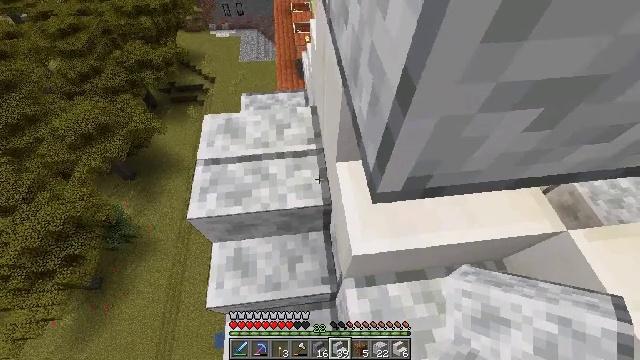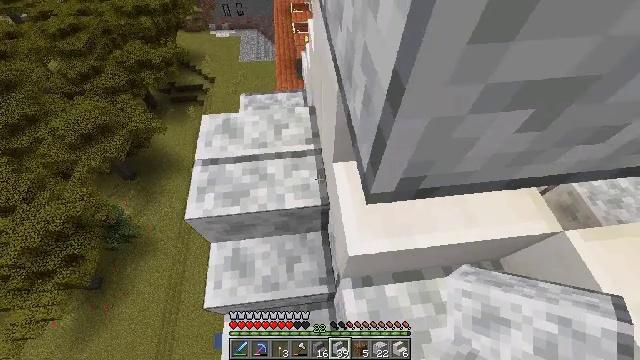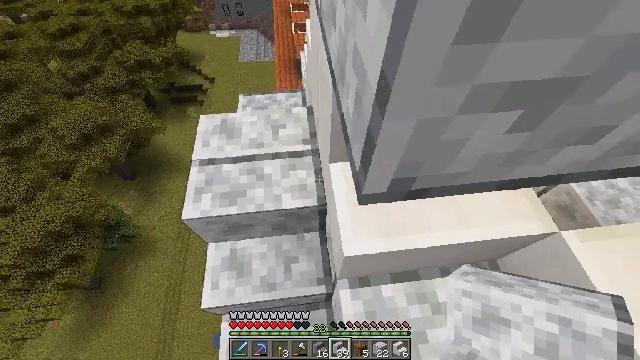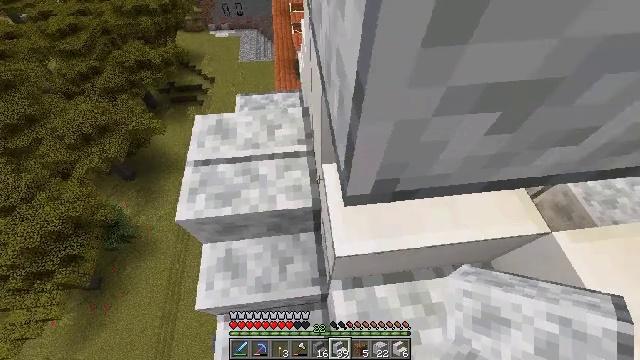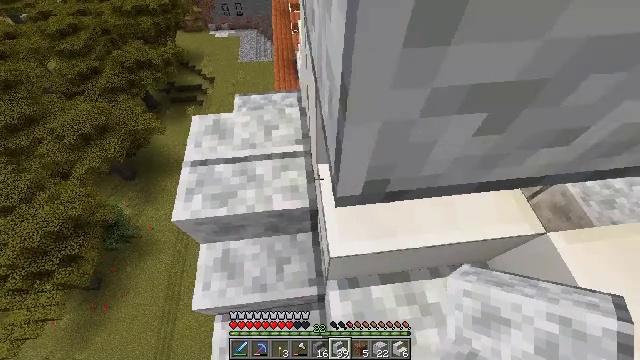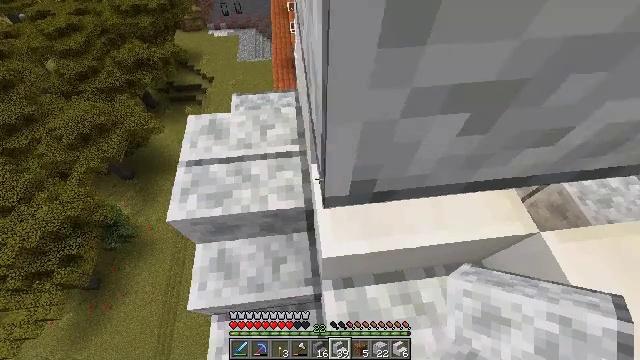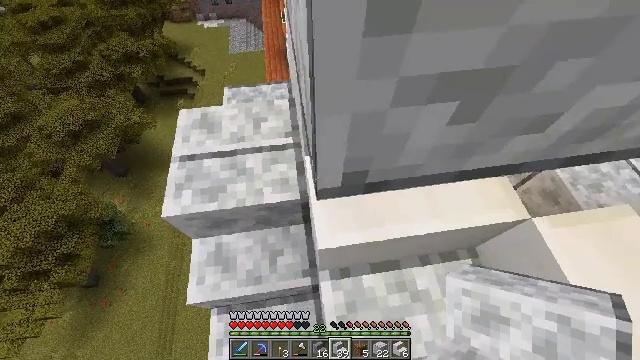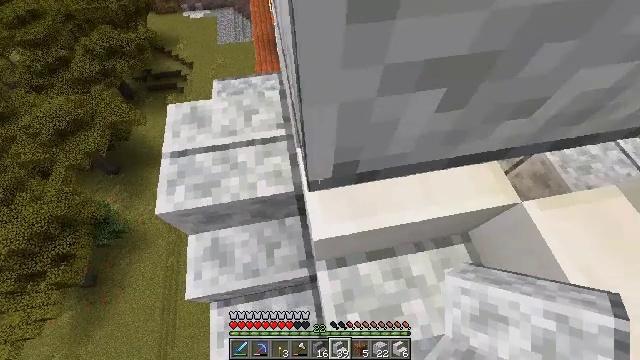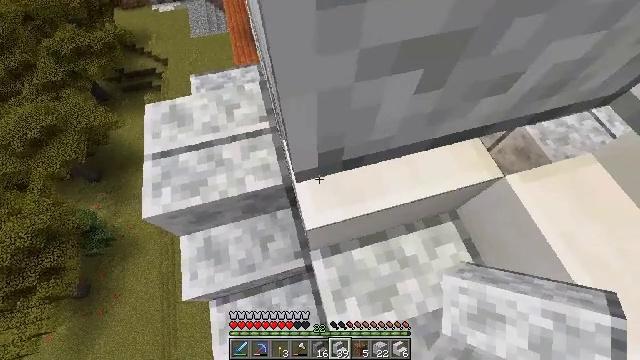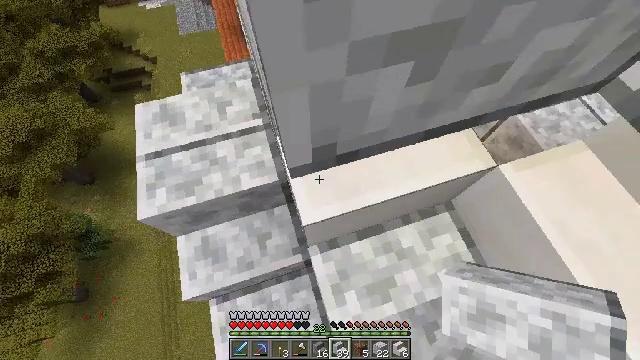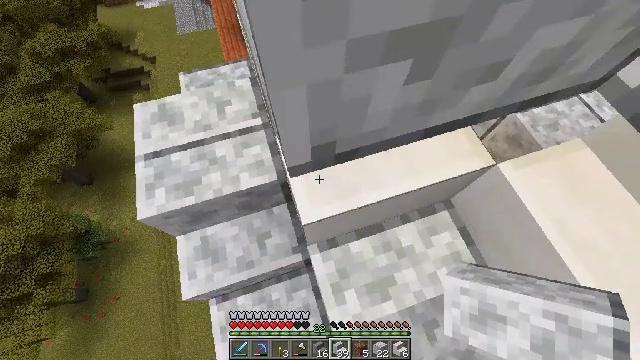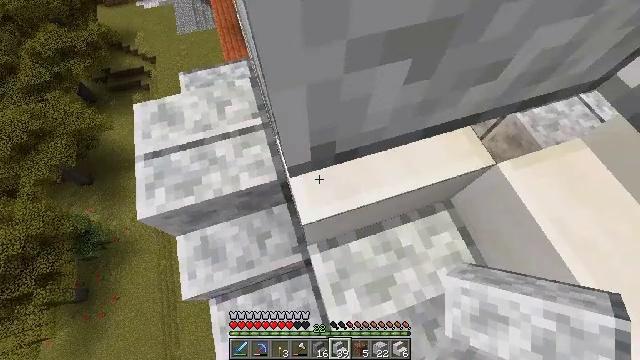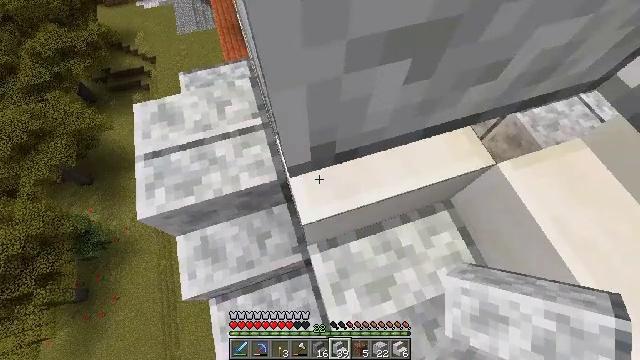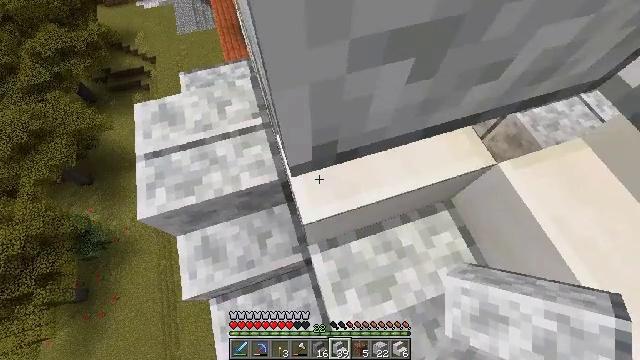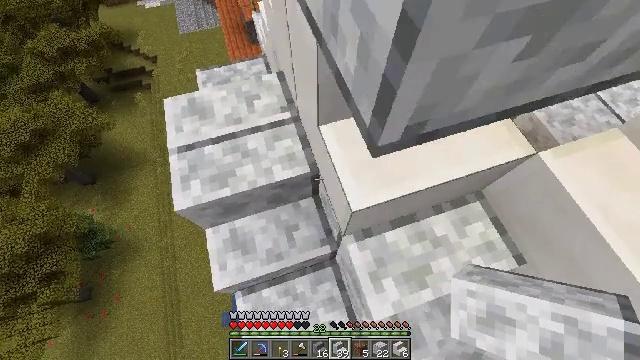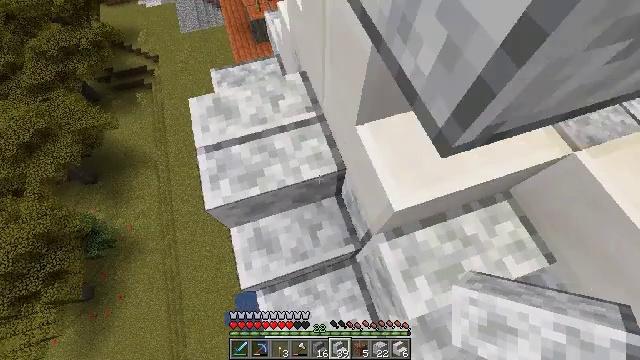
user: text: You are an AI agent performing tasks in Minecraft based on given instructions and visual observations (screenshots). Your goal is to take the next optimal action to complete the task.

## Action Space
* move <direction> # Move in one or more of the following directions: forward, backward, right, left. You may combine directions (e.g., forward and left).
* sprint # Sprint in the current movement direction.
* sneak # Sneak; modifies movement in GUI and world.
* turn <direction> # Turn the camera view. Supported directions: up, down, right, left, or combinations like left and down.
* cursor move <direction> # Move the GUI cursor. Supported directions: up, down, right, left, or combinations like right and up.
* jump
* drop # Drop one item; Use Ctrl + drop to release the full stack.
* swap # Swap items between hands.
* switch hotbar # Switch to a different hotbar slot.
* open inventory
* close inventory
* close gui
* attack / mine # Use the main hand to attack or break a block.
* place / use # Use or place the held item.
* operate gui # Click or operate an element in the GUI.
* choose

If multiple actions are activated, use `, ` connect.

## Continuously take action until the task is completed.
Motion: motion action
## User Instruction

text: Attack the polished diorite stairs to obtain the block.
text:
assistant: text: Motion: move forward
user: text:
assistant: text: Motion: move forward
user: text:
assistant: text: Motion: move forward
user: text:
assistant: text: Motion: move forward
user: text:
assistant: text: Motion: move forward
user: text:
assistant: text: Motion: turn right and down
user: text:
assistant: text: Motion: turn right and down
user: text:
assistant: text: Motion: turn right and down
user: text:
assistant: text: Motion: turn right and down
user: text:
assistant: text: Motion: no_op
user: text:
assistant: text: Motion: no_op
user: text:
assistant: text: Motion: no_op
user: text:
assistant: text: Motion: move left
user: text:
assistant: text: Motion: move left
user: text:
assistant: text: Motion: move left
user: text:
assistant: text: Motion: no_op
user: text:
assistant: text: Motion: turn right and down
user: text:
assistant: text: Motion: turn right and down
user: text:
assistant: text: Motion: no_op
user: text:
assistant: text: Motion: no_op
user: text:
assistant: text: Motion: no_op
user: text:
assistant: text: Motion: no_op
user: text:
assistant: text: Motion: no_op
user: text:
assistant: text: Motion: no_op
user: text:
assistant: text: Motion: no_op
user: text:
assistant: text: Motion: move forward
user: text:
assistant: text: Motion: move forward
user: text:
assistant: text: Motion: move forward, turn left
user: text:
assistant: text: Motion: move forward and move left
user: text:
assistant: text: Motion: move forward and move left